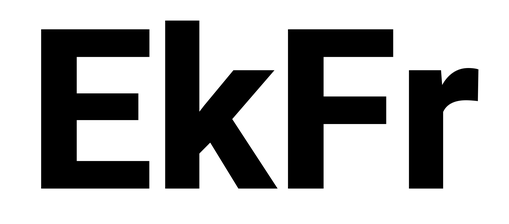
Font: Roboto_ExtraBold